RGB frame:
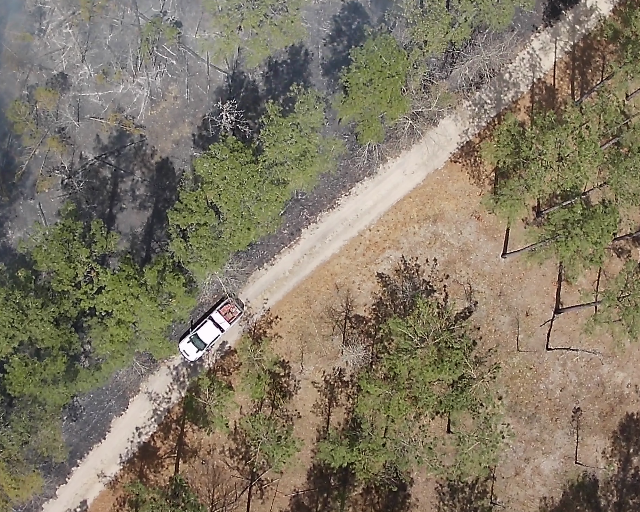
Thermal frame:
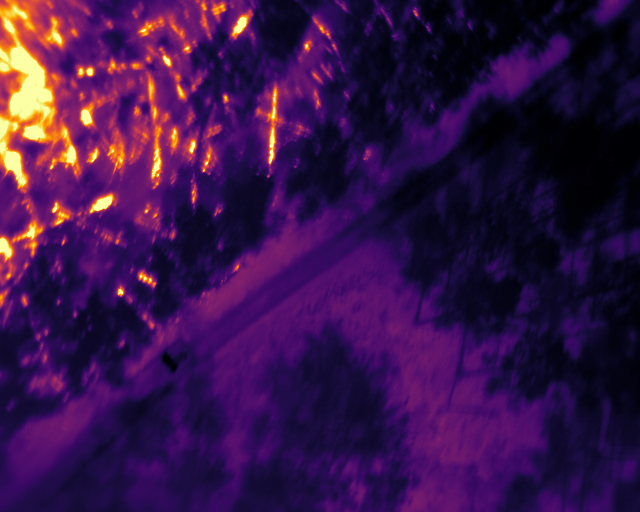
Captured: 2026-02-27 02:41:56
Pixels at or above 80 °C: 12439 (fraction of frame: 0.03796)